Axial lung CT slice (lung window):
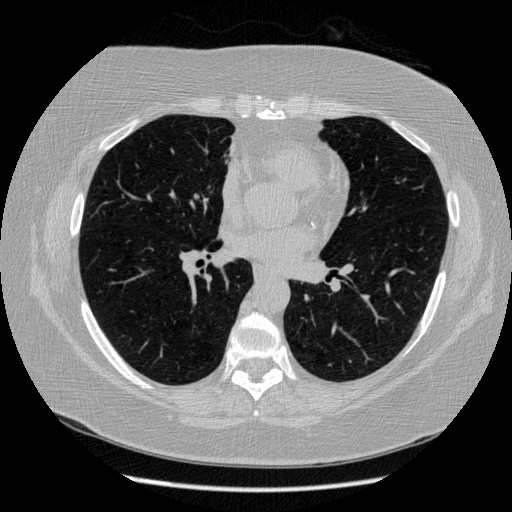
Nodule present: no